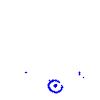
Particle: proton